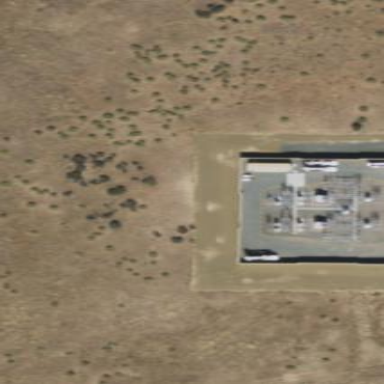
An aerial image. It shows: Minor distribution power substation.